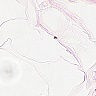
Metastatic tissue present: no